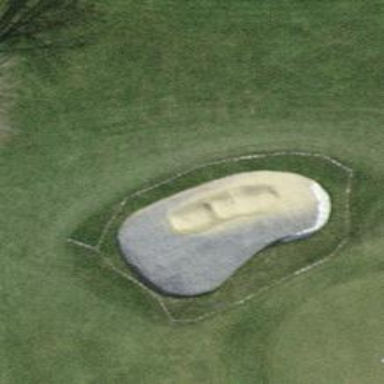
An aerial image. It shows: Bunker on golf course.